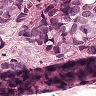
Metastatic tissue present: yes